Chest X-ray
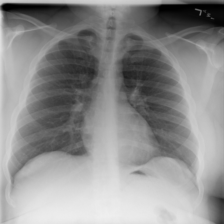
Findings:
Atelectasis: negative
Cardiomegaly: negative
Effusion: negative
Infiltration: negative
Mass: negative
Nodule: negative
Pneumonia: negative
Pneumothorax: negative
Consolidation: negative
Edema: negative
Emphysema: negative
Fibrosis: negative
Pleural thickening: negative
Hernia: negative